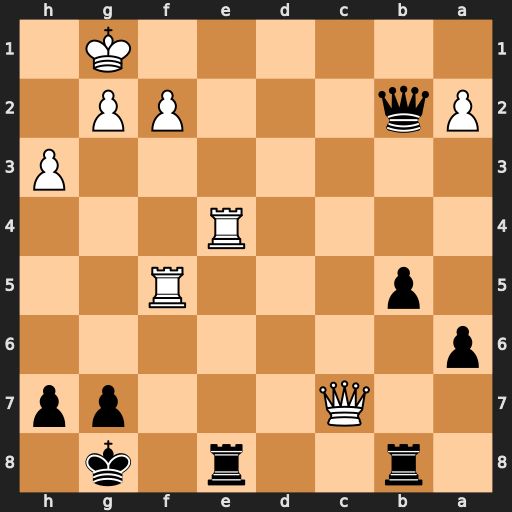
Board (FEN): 1r2r1k1/2Q3pp/p7/1p3R2/4R3/7P/Pq3PP1/6K1
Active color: b
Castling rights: -
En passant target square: -
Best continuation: Qb1+ Kh2 Qxe4